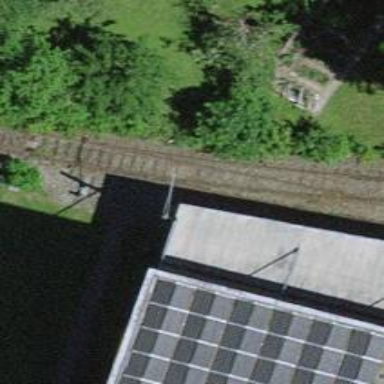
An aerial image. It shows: Railway switch.